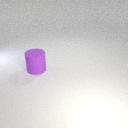
large purple rubber cylinder